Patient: sex M, age 74
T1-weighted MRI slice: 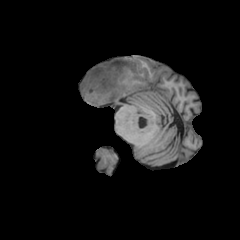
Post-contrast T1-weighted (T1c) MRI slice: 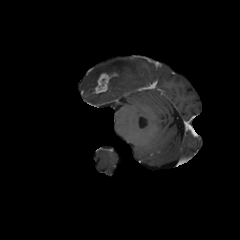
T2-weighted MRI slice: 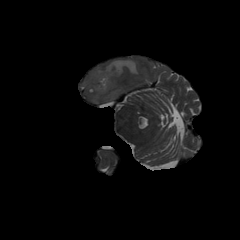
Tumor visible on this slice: yes
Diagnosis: Glioblastoma, IDH-wildtype
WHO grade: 4